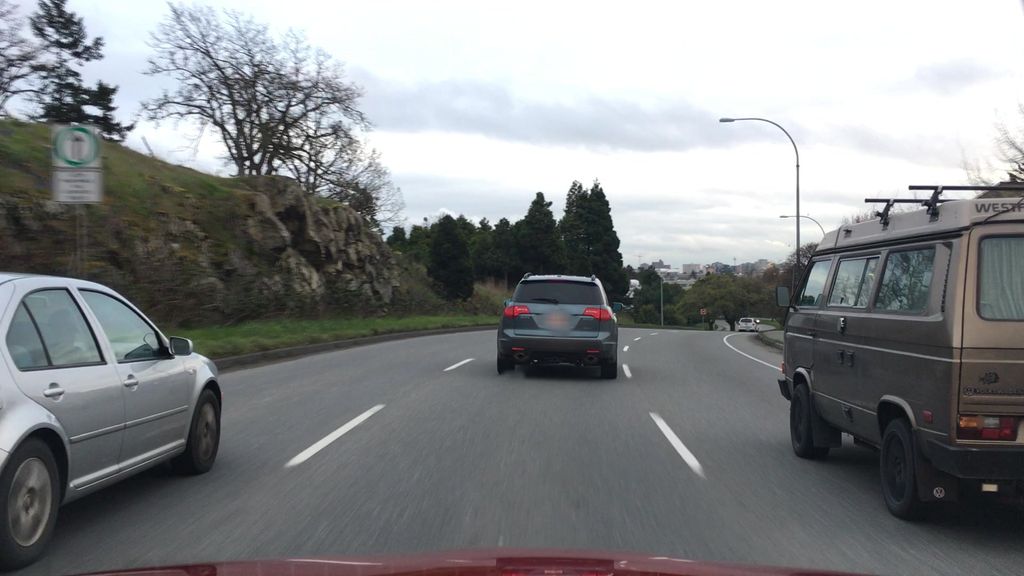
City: victoria